Interaction volume radius: 5 \u00c5
Interaction volume height: 15 \u00c5
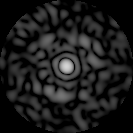
Disorder parameter: 0.8046